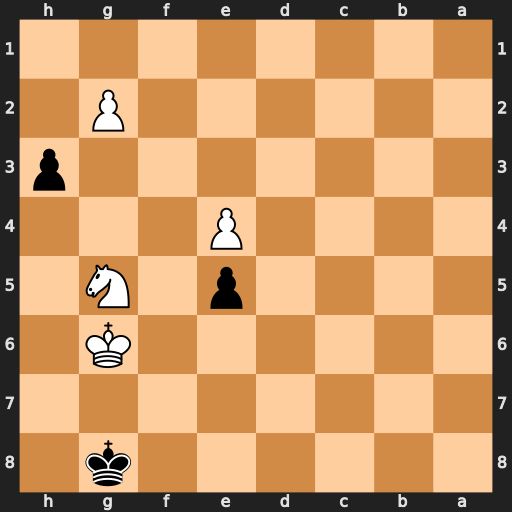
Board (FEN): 6k1/8/6K1/4p1N1/4P3/7p/6P1/8
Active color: b
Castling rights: -
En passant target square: -
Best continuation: h2 Nf3 h1=Q